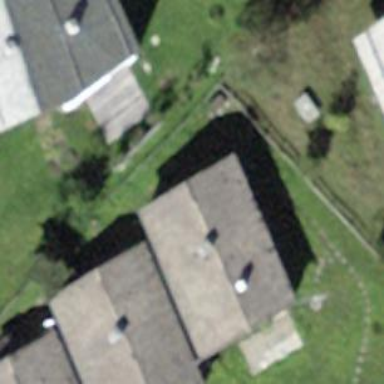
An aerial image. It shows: Simple house.